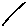
Label: line